Question: Consider the following snap on my site.

The area in red is a table that's being rendered dynamically and is in a separate div. The bottom 3 rows are in a different tables in a different div which is static. As these two are basically different tables, the check boxes don't align themselves. These divs are part of a liquid layout and are in the left hand column. Is there a way to align them without fixing the table, row and column widths? Or maybe fool those two tables to believe that they are actually one and align them?
Here is the structure
'''
<div id='dynamic_in_red_border'>
<table id="one">
</table>
</div>
<div id="bottom">
<table id="static">
</table>
</div>
'''
Hope my question is clear.
PS: the red box is just to make my point, its not there on the actual UI
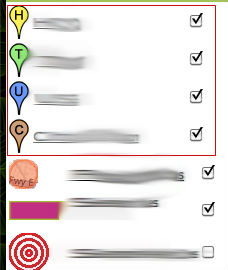
Answer: You can dynamically insert rows using jQuery or pure JS. I'll do jQuery for now:
:
'''
<table id="foo">
<tr><td>foo</td></tr>
</table>
'''
:
'''
var td = $('<td>').html('bar');
var tr = $('<tr>').append(td);
$('table#foo').append(tr);
'''